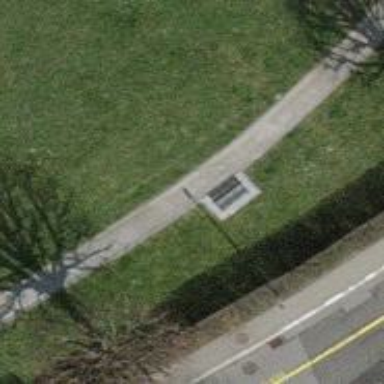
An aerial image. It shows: Bench for seating.